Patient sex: M
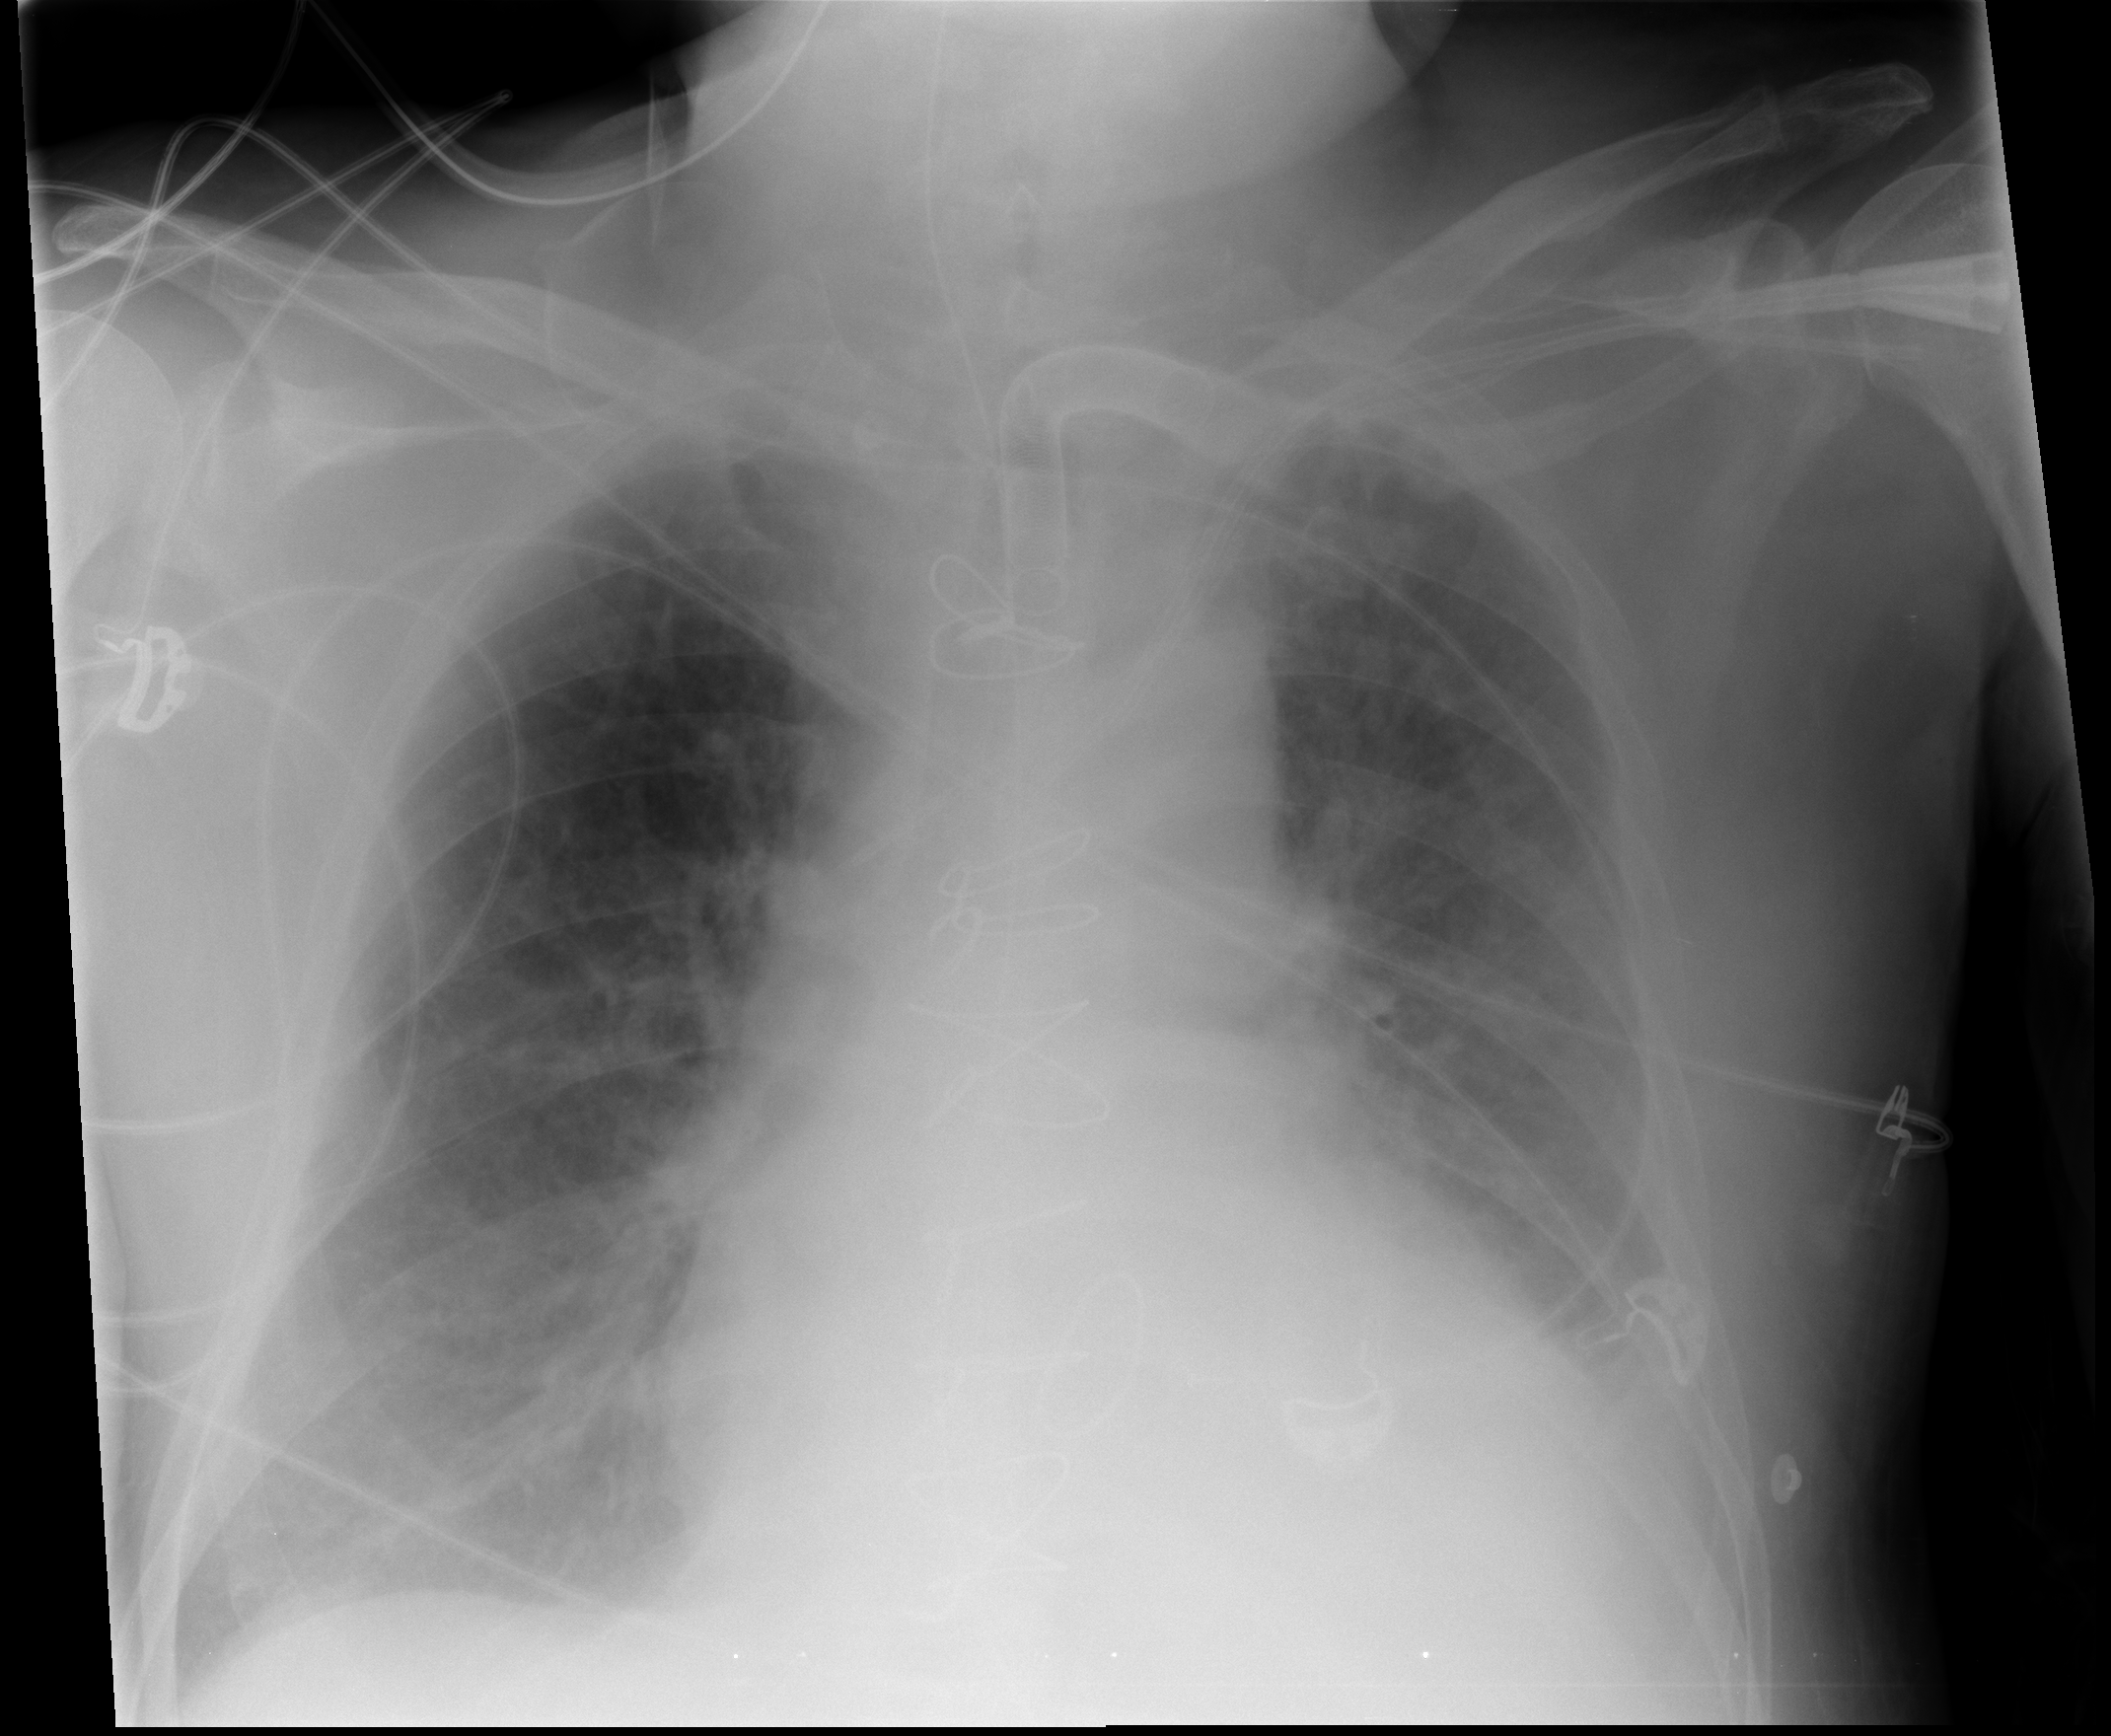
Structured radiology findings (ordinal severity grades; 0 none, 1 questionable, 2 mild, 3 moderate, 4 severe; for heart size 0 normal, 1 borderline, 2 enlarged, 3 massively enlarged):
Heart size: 2
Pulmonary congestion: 2
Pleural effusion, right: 2
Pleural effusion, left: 2
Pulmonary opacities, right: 2
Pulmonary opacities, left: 2
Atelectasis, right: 2
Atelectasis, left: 2